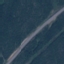
Label: Highway